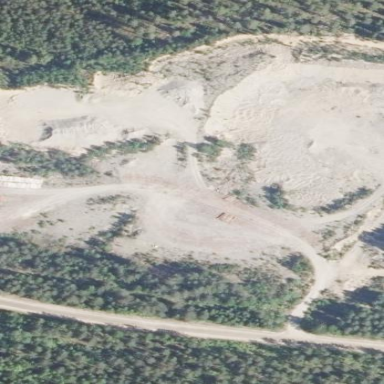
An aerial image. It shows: Quarry area rich in gravel resources.